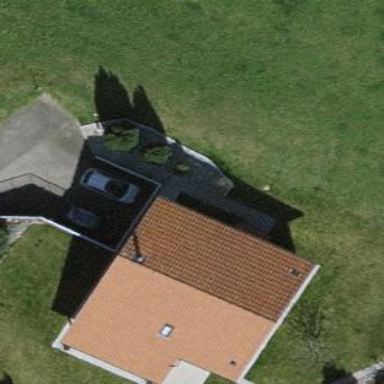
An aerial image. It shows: Detached building.